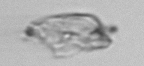
Label: detritus_transparent